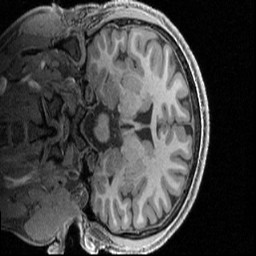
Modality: T1w
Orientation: coronal
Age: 22
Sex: male
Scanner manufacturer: siemens
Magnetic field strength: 3 T
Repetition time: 2.4 s
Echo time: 0.00231 s